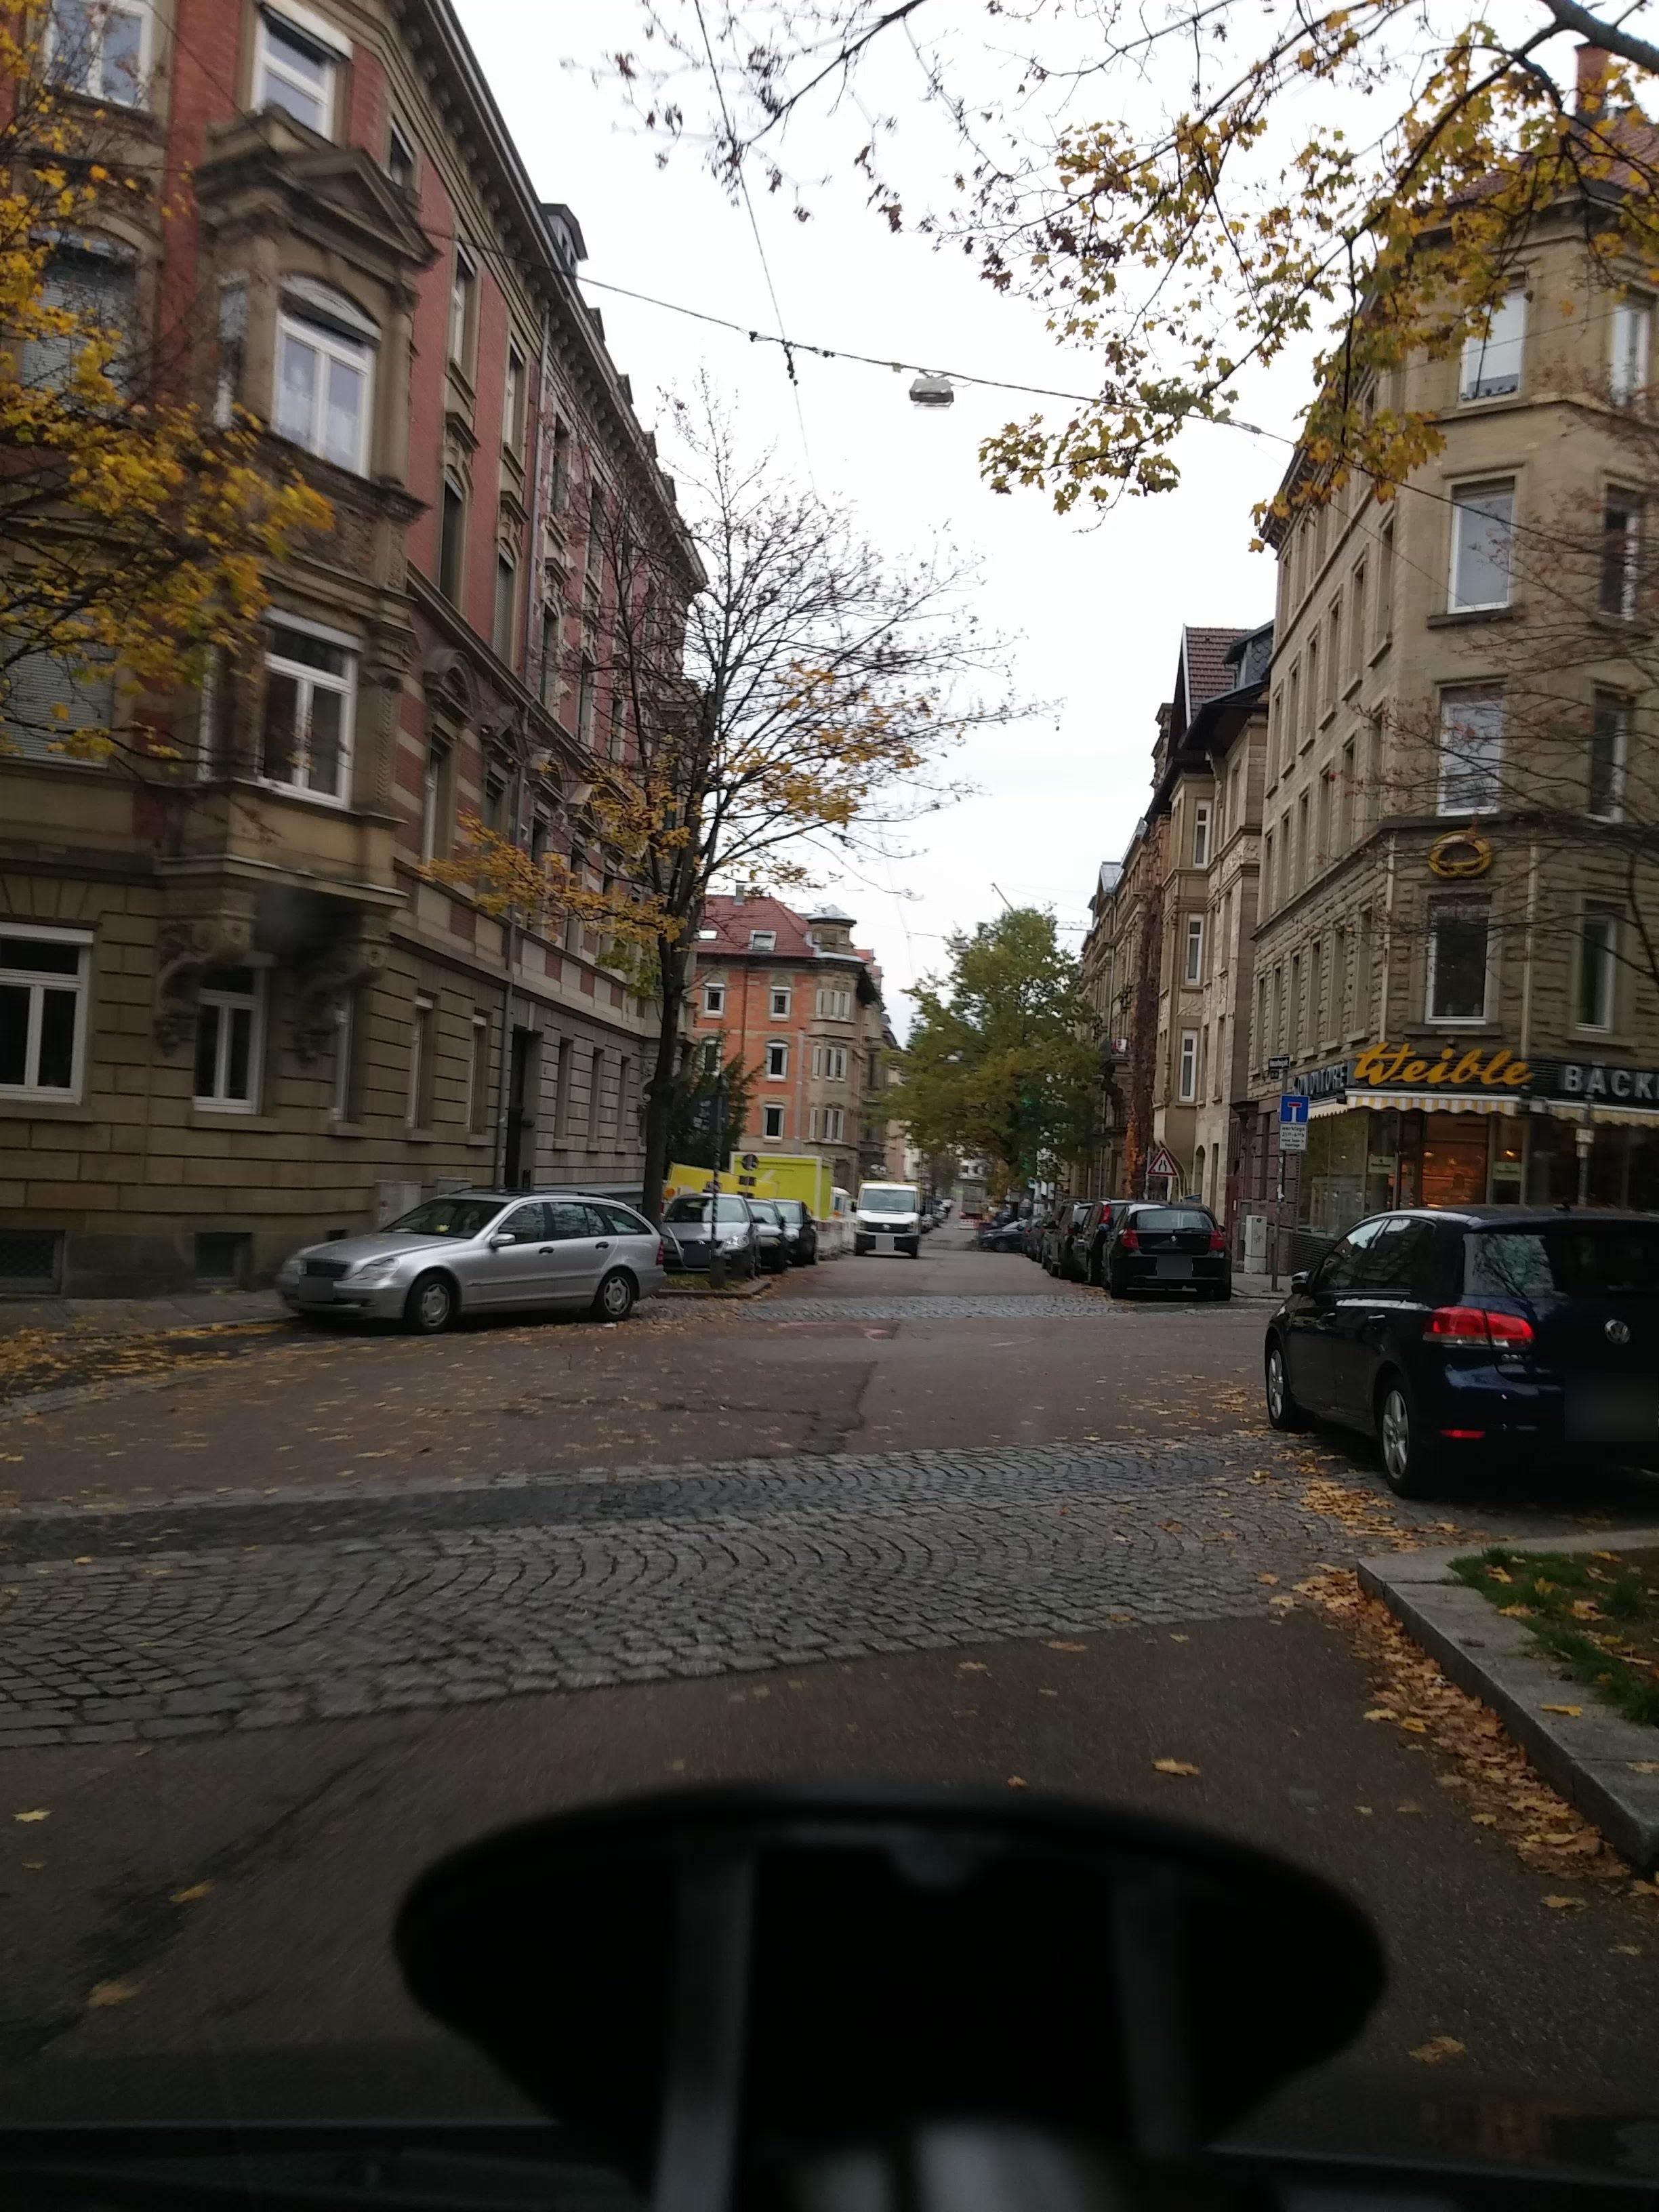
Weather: cloudy
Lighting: day
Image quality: good
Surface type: driving surface
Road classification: residential
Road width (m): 9.5
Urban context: urban centre
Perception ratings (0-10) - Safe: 4.1, Lively: 8.62, Beautiful: 6.3, Boring: 1.19, Depressing: 3.03, Wealthy: 9.1